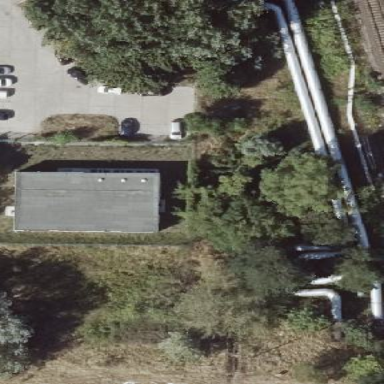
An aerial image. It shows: Fenced-in traction substation.